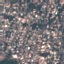
Land use / land cover: Residential